Interaction volume radius: 10 \u00c5
Interaction volume height: 10 \u00c5
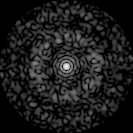
Disorder parameter: 0.8251